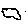
Label: cloud